Question: My website welcome page has got a link to login and one to logout. I want to know how to only show the logout link when the user is logged in and the other way around?
index.php code:
'''
<?php require_once('Connections/PAPCon.php'); ?>
<?php
//initialize the session
if (!isset($_SESSION)) {
session_start();
}
// ** Logout the current user. **
$logoutAction = $_SERVER['PHP_SELF']."?doLogout=true";
if ((isset($_SERVER['QUERY_STRING'])) && ($_SERVER['QUERY_STRING'] != "")){
$logoutAction .="&". htmlentities($_SERVER['QUERY_STRING']);
}
if ((isset($_GET['doLogout'])) &&($_GET['doLogout']=="true")){
//to fully log out a visitor we need to clear the session varialbles
$_SESSION['MM_Username'] = NULL;
$_SESSION['MM_UserGroup'] = NULL;
$_SESSION['PrevUrl'] = NULL;
unset($_SESSION['MM_Username']);
unset($_SESSION['MM_UserGroup']);
unset($_SESSION['PrevUrl']);
$logoutGoTo = "login.php";
if ($logoutGoTo) {
header("Location: $logoutGoTo");
exit;
}
}
?>
<?php
if (!function_exists("GetSQLValueString")) {
function GetSQLValueString($theValue, $theType, $theDefinedValue = "", $theNotDefinedValue = "")
{
if (PHP_VERSION < 6) {
$theValue = get_magic_quotes_gpc() ? stripslashes($theValue) : $theValue;
}
$theValue = function_exists("mysql_real_escape_string") ? mysql_real_escape_string($theValue) : mysql_escape_string($theValue);
switch ($theType) {
case "text":
$theValue = ($theValue != "") ? "'" . $theValue . "'" : "NULL";
break;
case "long":
case "int":
$theValue = ($theValue != "") ? intval($theValue) : "NULL";
break;
case "double":
$theValue = ($theValue != "") ? doubleval($theValue) : "NULL";
break;
case "date":
$theValue = ($theValue != "") ? "'" . $theValue . "'" : "NULL";
break;
case "defined":
$theValue = ($theValue != "") ? $theDefinedValue : $theNotDefinedValue;
break;
}
return $theValue;
}
}
mysql_select_db($database_PAPCon, $PAPCon);
$query_Users = "SELECT * FROM tbl_utilizadores";
$Users = mysql_query($query_Users, $PAPCon) or die(mysql_error());
$row_Users = mysql_fetch_assoc($Users);
$totalRows_Users = mysql_num_rows($Users);
?>
<!DOCTYPE html PUBLIC "-//W3C//DTD XHTML 1.0 Strict//EN"
"http://www.w3.org/TR/xhtml1/DTD/xhtml1-strict.dtd">
<html xmlns="http://www.w3.org/1999/xhtml" xml:lang="en" >
<head>
<meta http-equiv="content-type" content="text/html; charset=iso-8859-1" />
<title>RelPro</title>
<link rel="stylesheet" type="text/css" media="screen" href="style.css" />
<style type="text/css">
#container #intro #pageHeader h1 {
font-size: 4em;
}
</style>
</head>
<body>
<div id="container">
<div id="intro">
<div id="pageHeader" style="padding: 20px 0 0 50px;">
<h1>RelPro</h1><h2>&nbsp;</h2>
<h2><span>by: M&aacute;rio Hon&oacute;rio 12&ordm;PI N&ordm;6</span></h2>
<h2><div style="position: absolute; left: 944px; top: 152px; height: 100px;"><img src="Logo PAP 2.png" alt="" width="230" height="187" /></div></h2>
</div>
<div id="preamble">
<h3><span>Acerca da RelPro</span></h3>
<p class="p1">Este website foi criado no &acirc;mbito do Curso Profissional de T&eacute;cnico de Gest&atilde;o de Equipamentos Inform&aacute;ticos de forma a avaliar toda a aprendizagem realizada. Foi concebido de forma a facilitar o acesso a relat&oacute;rios de projectos de final de curso de v&aacute;rias &aacute;reas a todos os interessados. &Eacute; um website de f&aacute;cil acesso, simples design e produzido em linguagem PHP, MySQL e HTML.</p>
</div>
</div>
<div id="supportingText"></div>
<div id="footer"></div>
<div id="linkList">
<div id="linkList2">
<div id="lselect">
<h3 class="select"><span>Sec&ccedil;&otilde;es:</span></h3>
<ul>
<li>RelPro</li>
<li><a href="relatorios.php">Relat&oacute;rios</a></li>
<li><a href="admin.php">Admin</a></li>
<li><a href="contactos.php">Contactos</a></li>
<li><a href="login.php">Login</a></li>
<li><a href="<?php echo $logoutAction ?>">Log out</a></li>
</ul>
</div></div>
</div>
</div>
</body>
</html>
<?php
mysql_free_result($Users);
?>
'''
Here is a picture of the section menu where the links are:

Either hidden or disabled will do.
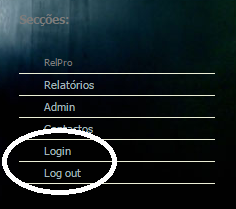
Answer: You can display it with checking if the session variable(s) is set. Example for only one session variable:
'''
if(isset($_SESSION['MM_Username']))
echo '<li><a href="' . $logoutAction . '">Log out</a></li>';
else
echo '<li><a href="login.php">Login</a></li>';
'''
> Do not use MySQL driver as it is deprecated. Use MySQLi(mproved) instead.